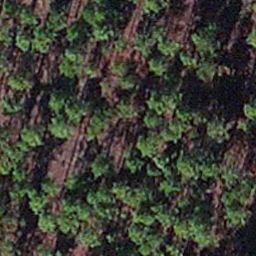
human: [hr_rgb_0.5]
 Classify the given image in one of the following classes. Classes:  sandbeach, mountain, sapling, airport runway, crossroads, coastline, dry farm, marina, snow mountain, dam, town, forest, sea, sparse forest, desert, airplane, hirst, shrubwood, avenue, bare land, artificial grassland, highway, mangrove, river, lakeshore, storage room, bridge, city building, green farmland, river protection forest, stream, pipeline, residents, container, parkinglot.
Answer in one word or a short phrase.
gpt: sapling